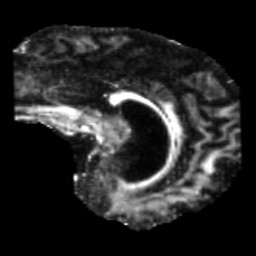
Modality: FA
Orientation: sagittal
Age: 71
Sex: male
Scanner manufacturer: siemens
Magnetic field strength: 3 T
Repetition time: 5.25 s
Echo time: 0.08 s